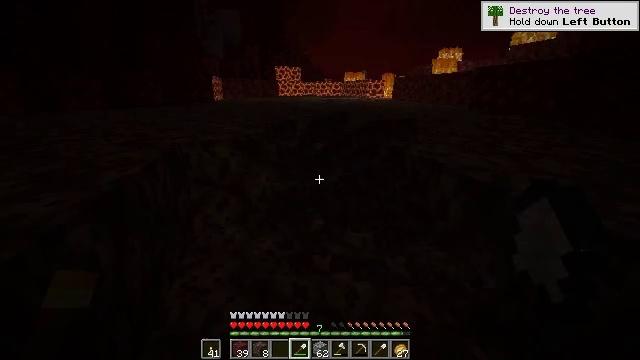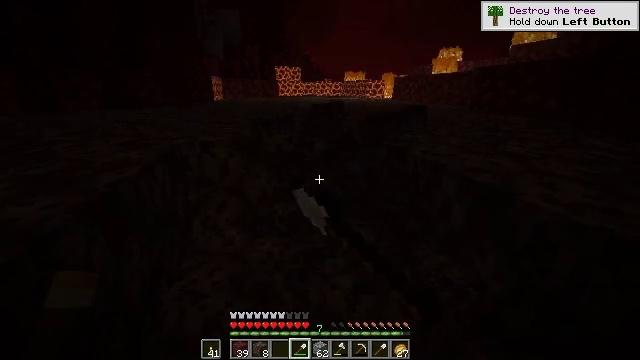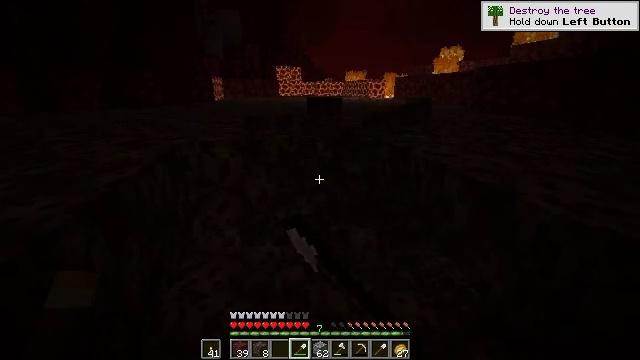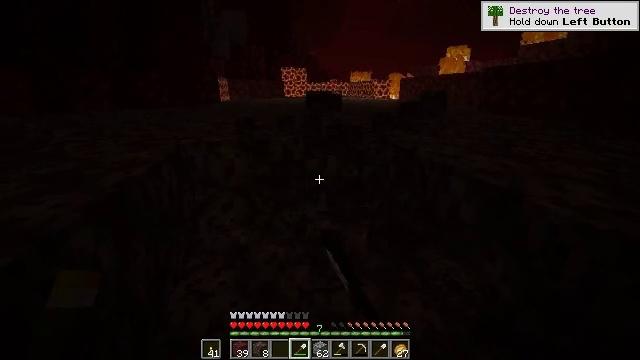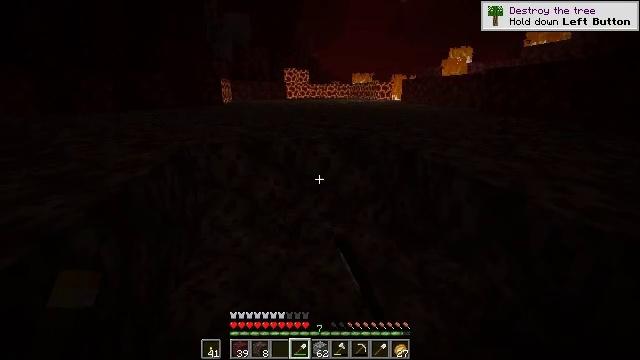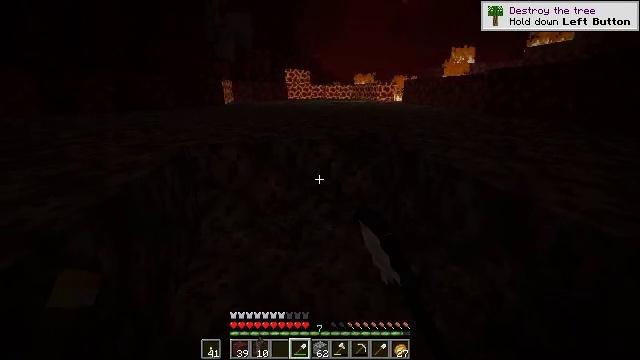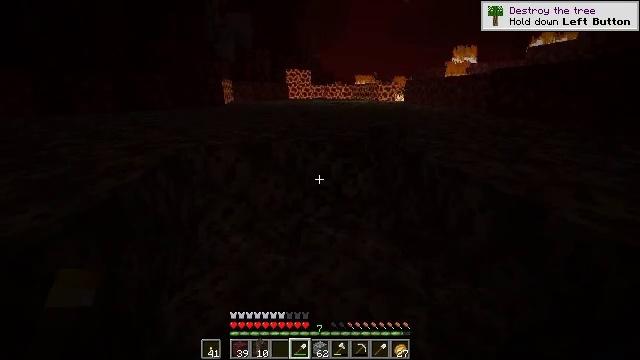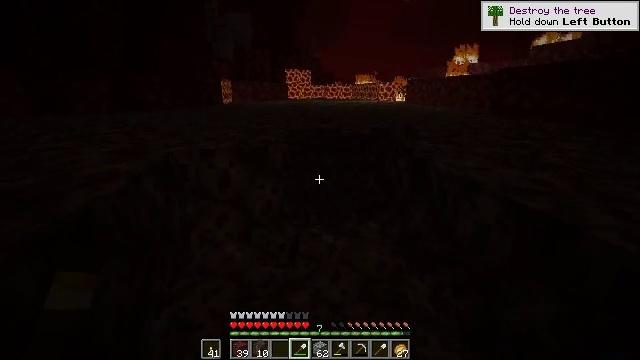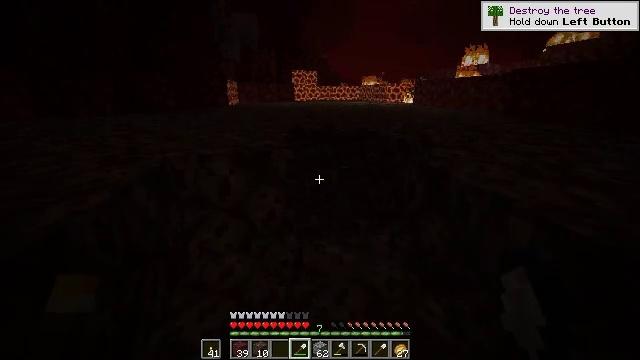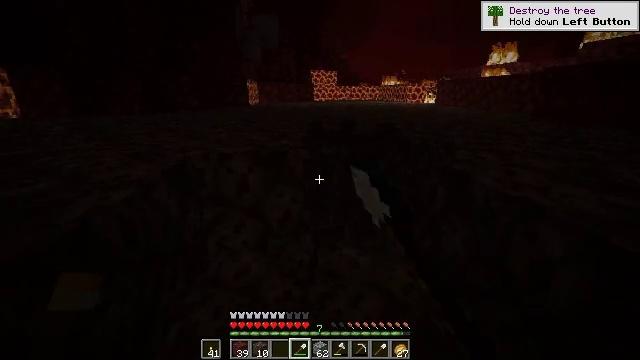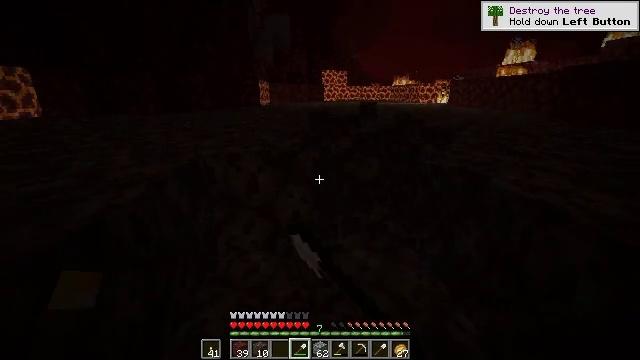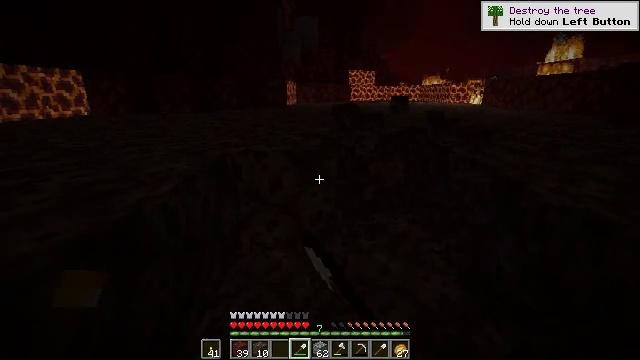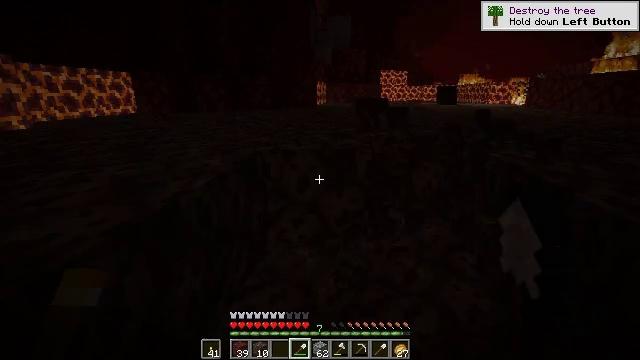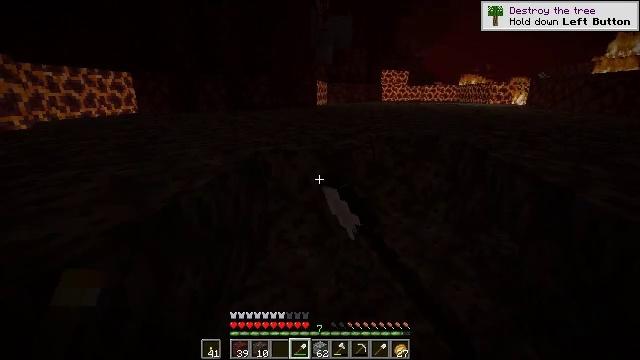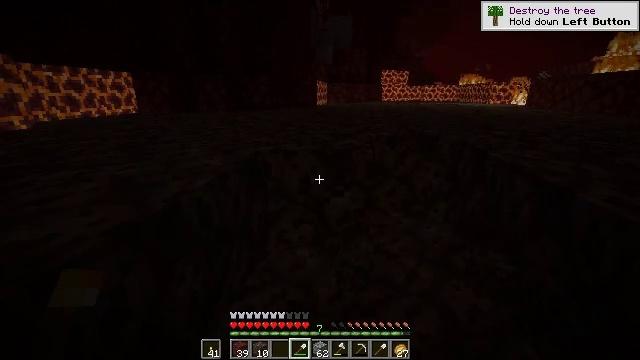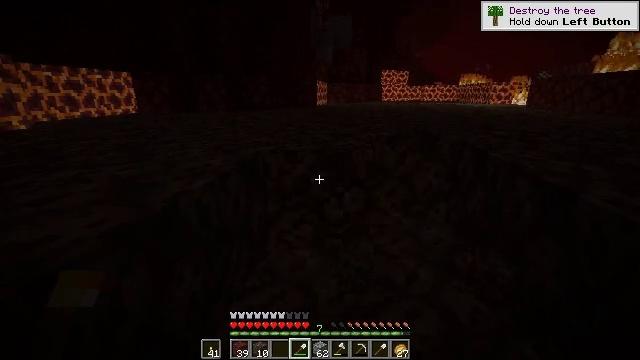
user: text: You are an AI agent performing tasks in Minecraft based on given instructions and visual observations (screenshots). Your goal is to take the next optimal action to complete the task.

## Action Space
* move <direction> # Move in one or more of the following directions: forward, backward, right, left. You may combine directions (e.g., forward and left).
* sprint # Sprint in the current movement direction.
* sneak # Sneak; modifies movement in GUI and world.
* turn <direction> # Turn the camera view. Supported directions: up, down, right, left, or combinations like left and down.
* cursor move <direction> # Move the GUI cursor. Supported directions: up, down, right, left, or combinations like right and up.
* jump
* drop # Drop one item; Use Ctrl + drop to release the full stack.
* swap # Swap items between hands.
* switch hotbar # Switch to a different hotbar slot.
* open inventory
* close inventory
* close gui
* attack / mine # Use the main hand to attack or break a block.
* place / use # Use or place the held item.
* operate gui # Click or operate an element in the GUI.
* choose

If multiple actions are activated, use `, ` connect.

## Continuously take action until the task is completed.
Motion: motion action
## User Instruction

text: Break soul sand to slow down mobs.
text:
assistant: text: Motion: attack / mine
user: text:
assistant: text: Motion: attack / mine
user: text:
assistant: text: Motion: turn left, attack / mine
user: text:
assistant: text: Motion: attack / mine
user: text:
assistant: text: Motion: move forward, attack / mine
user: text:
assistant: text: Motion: move forward, attack / mine
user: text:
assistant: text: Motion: move forward, attack / mine
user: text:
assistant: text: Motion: move forward, turn left, attack / mine
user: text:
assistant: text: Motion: turn left, attack / mine
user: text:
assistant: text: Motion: turn left, attack / mine
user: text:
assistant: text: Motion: turn left, attack / mine
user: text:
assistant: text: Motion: turn left, attack / mine
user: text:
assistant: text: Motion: attack / mine
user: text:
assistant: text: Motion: attack / mine
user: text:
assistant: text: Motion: move forward, attack / mine
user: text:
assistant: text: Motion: move forward, attack / mine
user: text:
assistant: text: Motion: move forward, attack / mine
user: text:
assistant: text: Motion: attack / mine
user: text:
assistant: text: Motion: attack / mine
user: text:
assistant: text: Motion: attack / mine
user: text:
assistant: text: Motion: move forward, attack / mine
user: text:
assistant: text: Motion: move forward, attack / mine
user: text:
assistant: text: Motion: move forward, attack / mine
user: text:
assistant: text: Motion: move forward, attack / mine
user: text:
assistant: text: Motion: turn right, attack / mine
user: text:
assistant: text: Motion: attack / mine
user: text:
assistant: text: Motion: attack / mine
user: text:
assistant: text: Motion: move forward, attack / mine
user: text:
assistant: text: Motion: move forward, attack / mine
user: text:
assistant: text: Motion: move forward, turn right, attack / mine